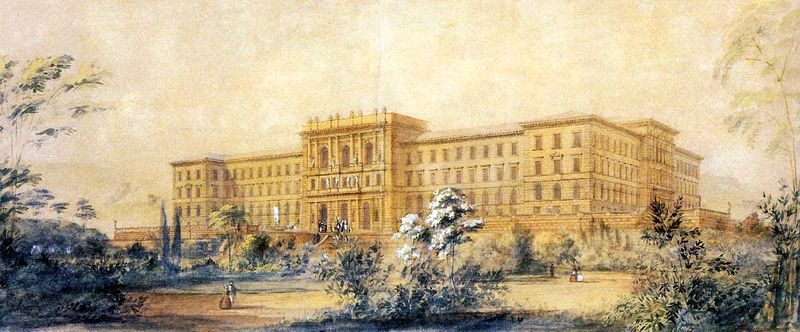
Titel: Polytechnikum
Künstler: Gottfried Semper
Standort: Zürich, Polytechnikum (EU - CH)
Schlagwörter: baum, menschen, braun, fenster, skizze, zeichnung, gebäude, gras, park, schloss, sträucher, boden, paar